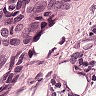
Metastatic tissue present: yes